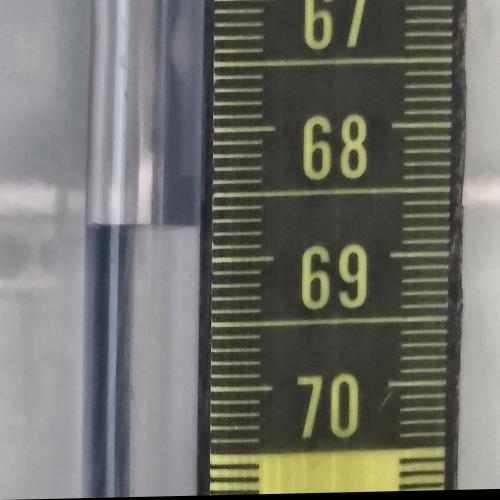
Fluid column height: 68.7 cm